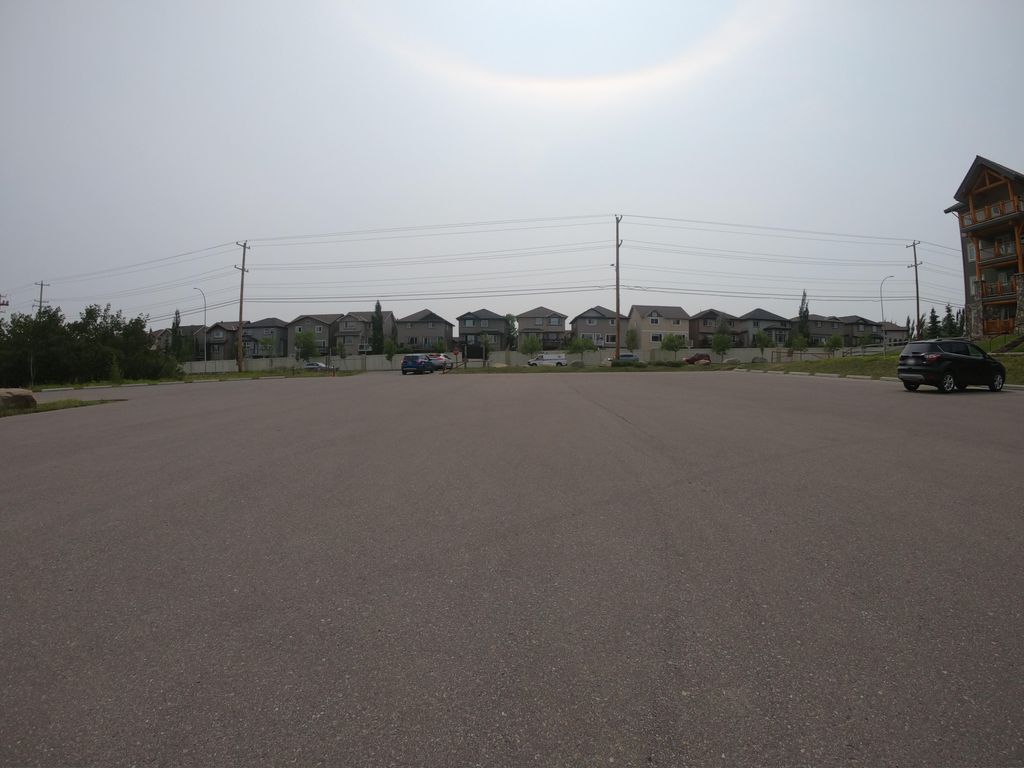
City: calgary